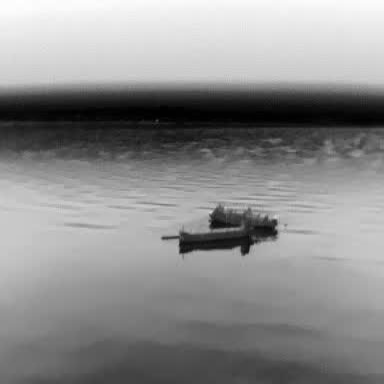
There are two objects shown in the infrared image, including a liner, and a container_ship.